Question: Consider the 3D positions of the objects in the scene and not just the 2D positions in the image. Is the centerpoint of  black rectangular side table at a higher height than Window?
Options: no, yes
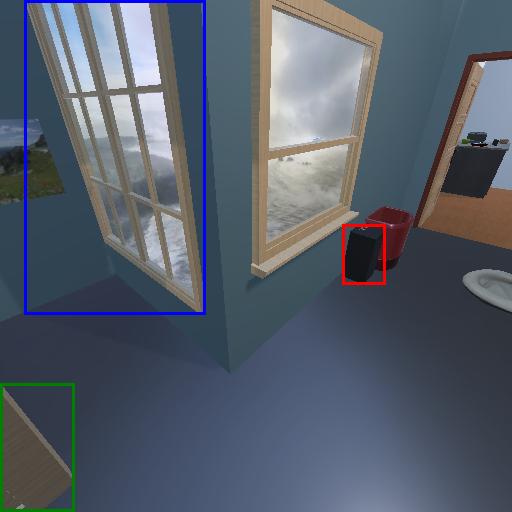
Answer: no